Field crop: maize
Growth stage: 1
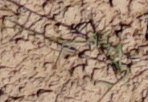
Species: lolium